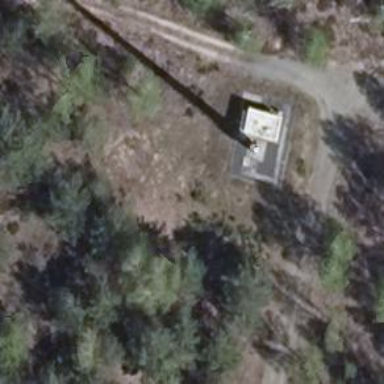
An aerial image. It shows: Communication mast tower.